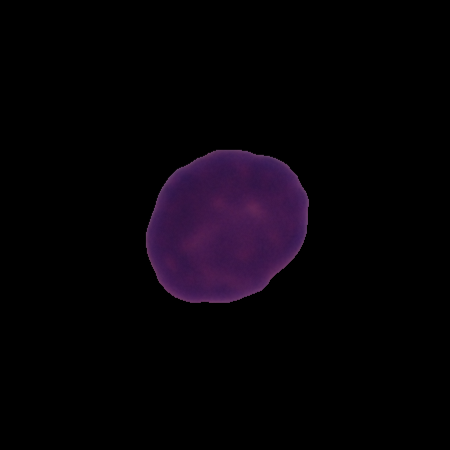
Label: healthy